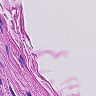
Metastatic tissue present: no